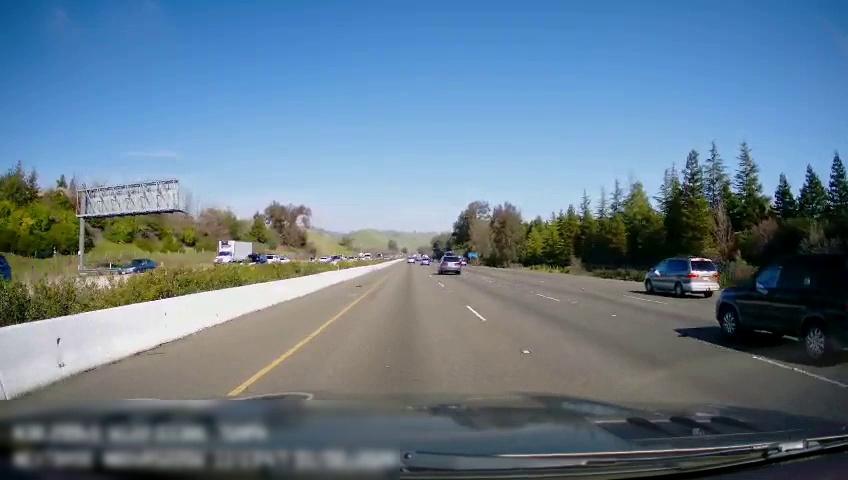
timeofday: Day
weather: Sunny
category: Drivable Space
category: Vehicles | Car
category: Vehicles | Car
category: Vehicles | Truck
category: Vehicles | Car
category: Vehicles | Car
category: Vehicles | Car
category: Vehicles | Car
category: Vehicles | Car
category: Vehicles | Van
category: Vehicles | SUV
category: Vehicles | Other LV
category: Vehicles | Other LV
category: Vehicles | SUV
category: Lanes | Current Lane
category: Lanes | Current Lane
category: Lanes | Alternate Lane
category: Lanes | Alternate Lane
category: Traffic | Signs